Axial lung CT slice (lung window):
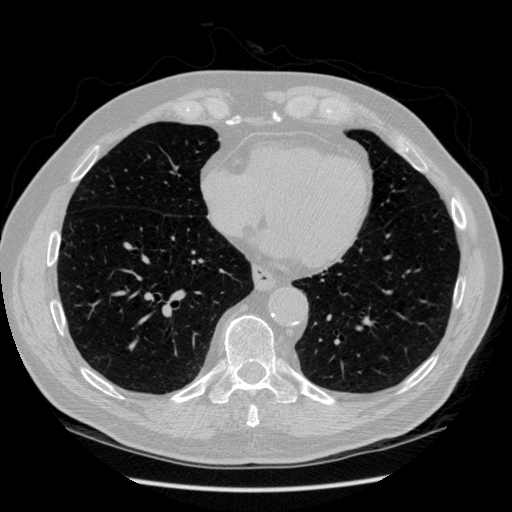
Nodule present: no